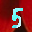
Label: 5